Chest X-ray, PA view. Patient: 30 years old, sex F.
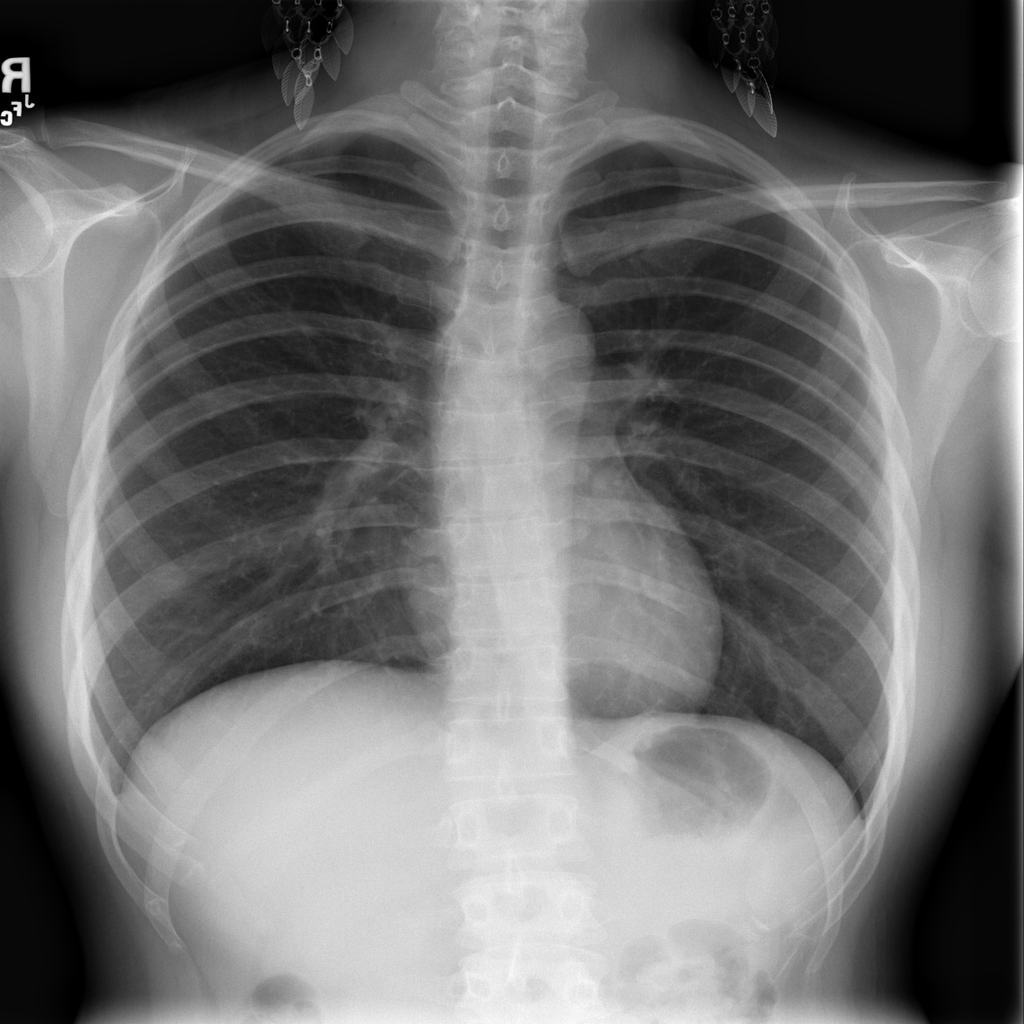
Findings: No Finding